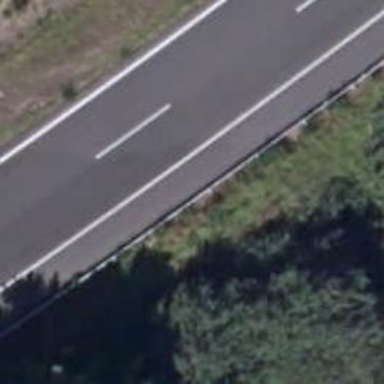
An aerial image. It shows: Motorway.